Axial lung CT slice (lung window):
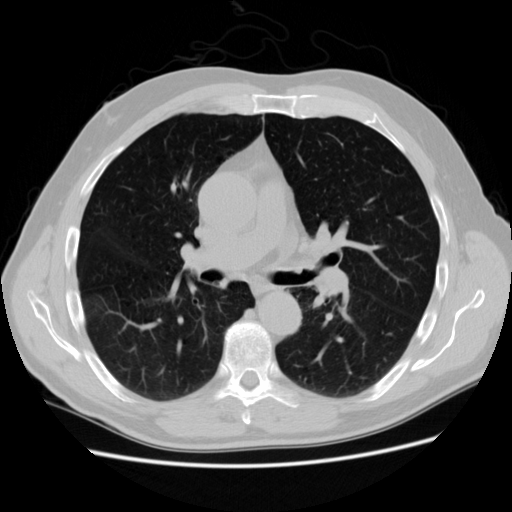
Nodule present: no